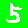
Digit: 5